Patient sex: F
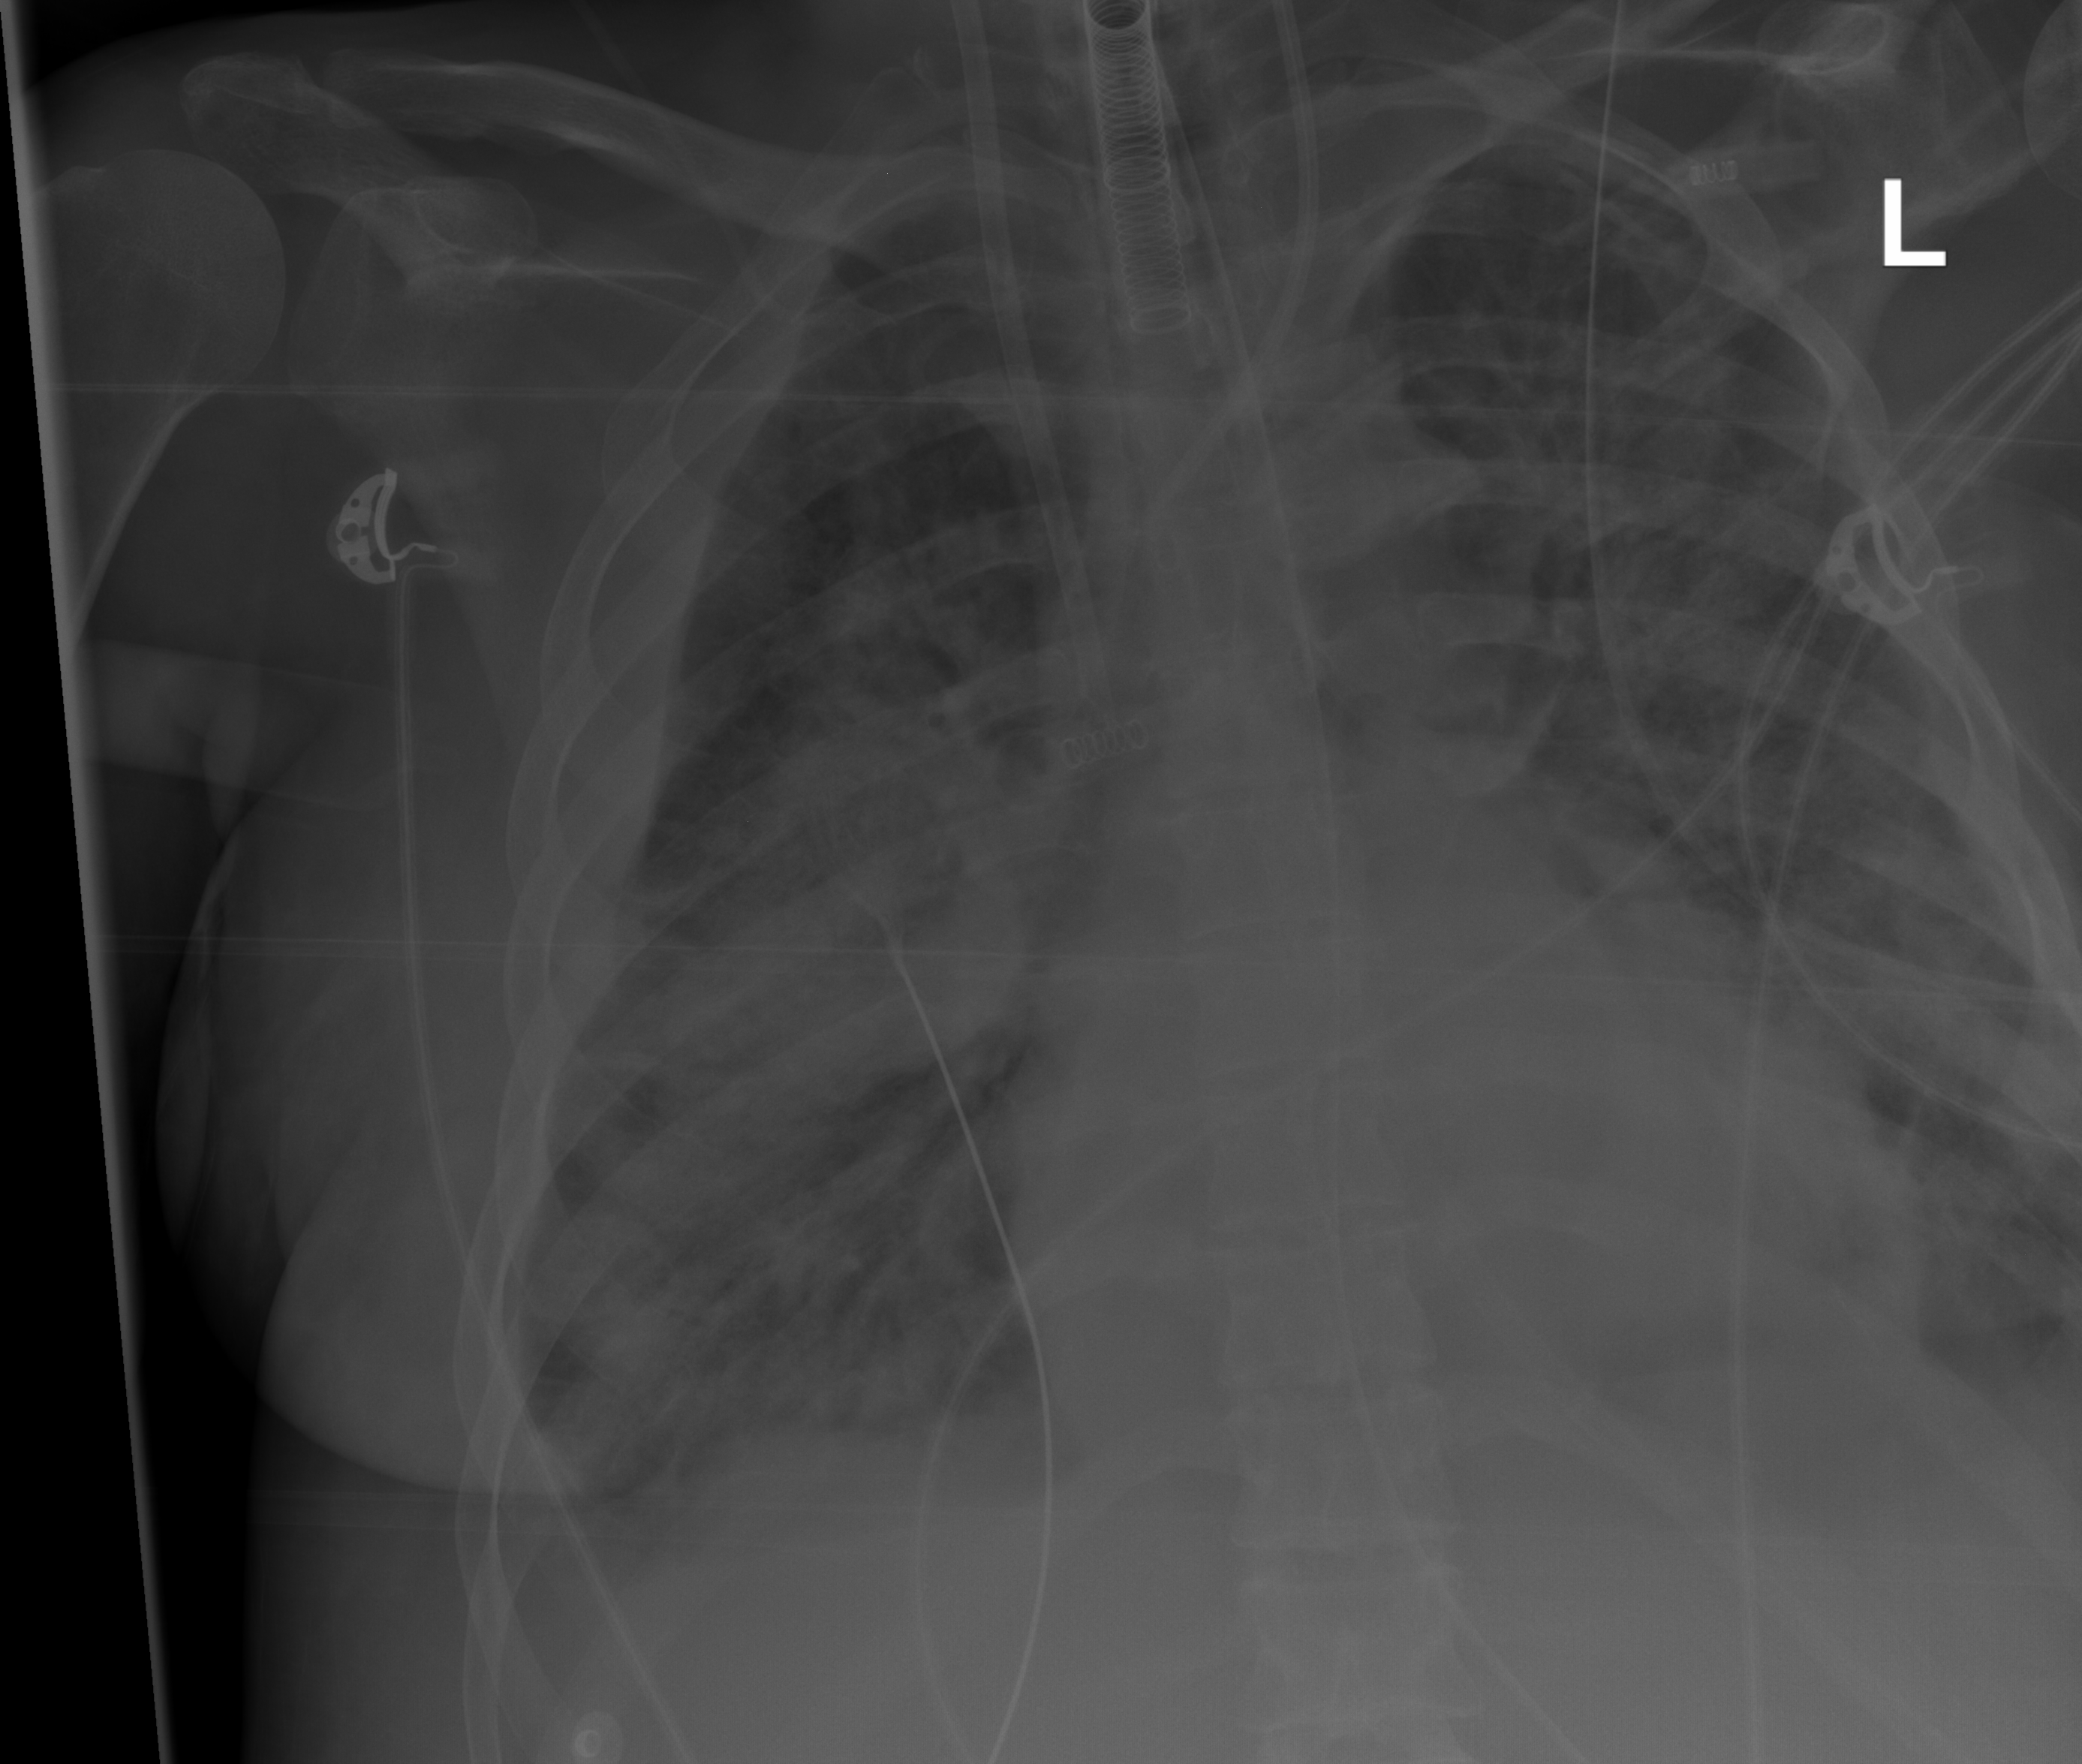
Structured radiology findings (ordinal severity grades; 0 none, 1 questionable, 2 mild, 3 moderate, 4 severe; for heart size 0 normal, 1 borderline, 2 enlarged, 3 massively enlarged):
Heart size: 2
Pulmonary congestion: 2
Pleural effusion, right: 2
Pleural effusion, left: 2
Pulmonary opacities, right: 4
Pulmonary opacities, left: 3
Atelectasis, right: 3
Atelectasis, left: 2